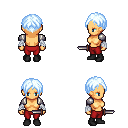
a pixel art fantasy rpg character, female body template, human, tanned skin, steel arm armor, red pants, white cyan parted hairstyle, white cloth bandages, black shoes, dagger, four views (front, back, left, right), 2x2 character sprite sheet, small pixel art, hard edges, no anti-aliasing